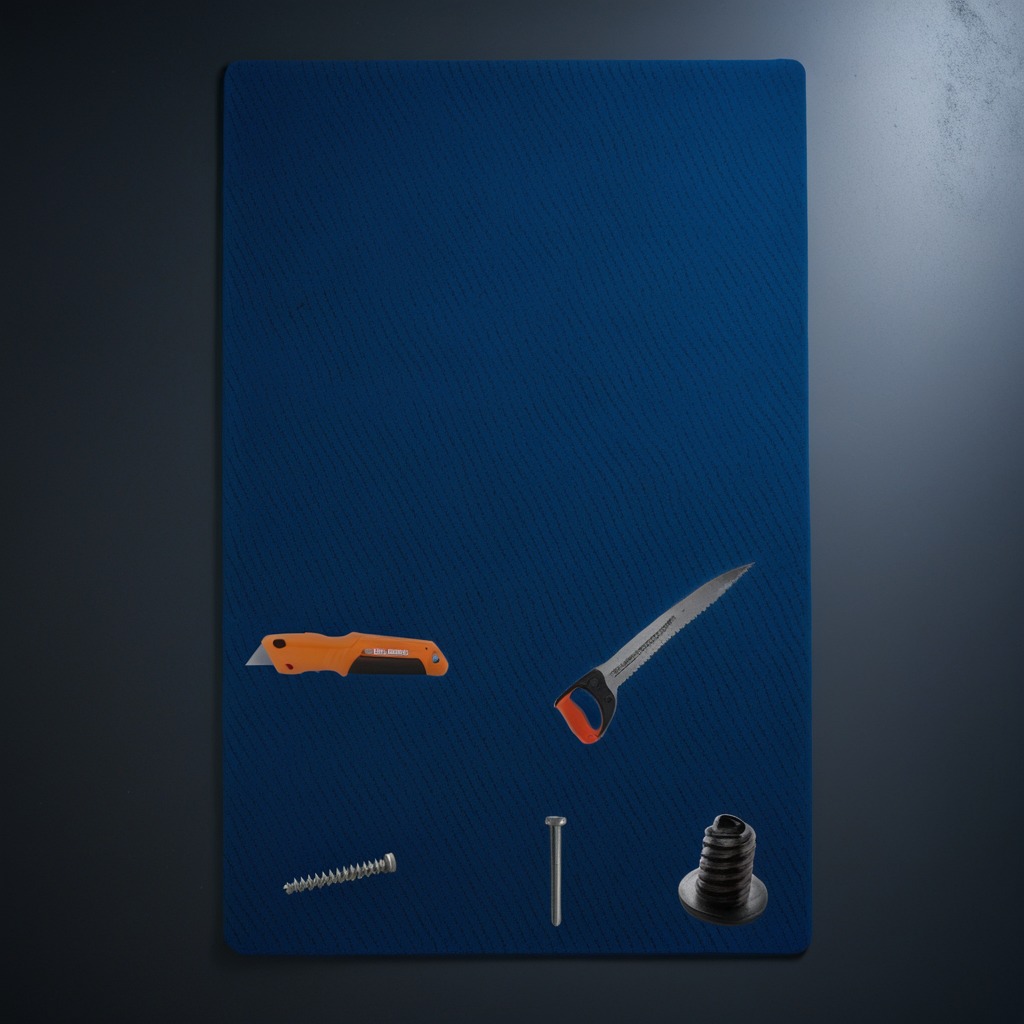
A metal saw is lying on a clean granite tabletop covered with a blue rubber mat inside a workshop at night.